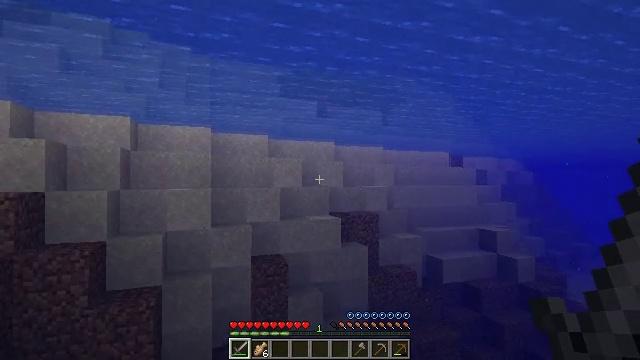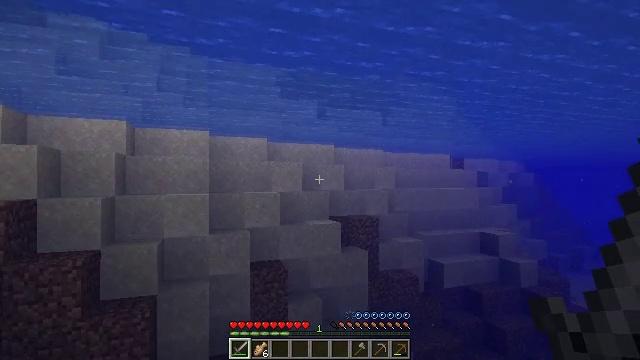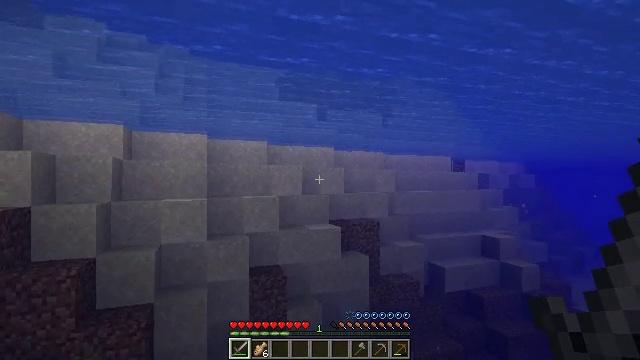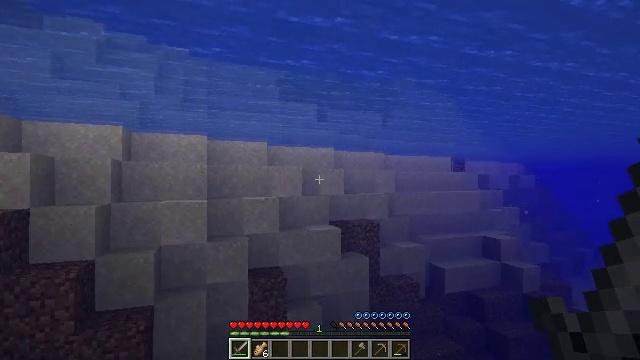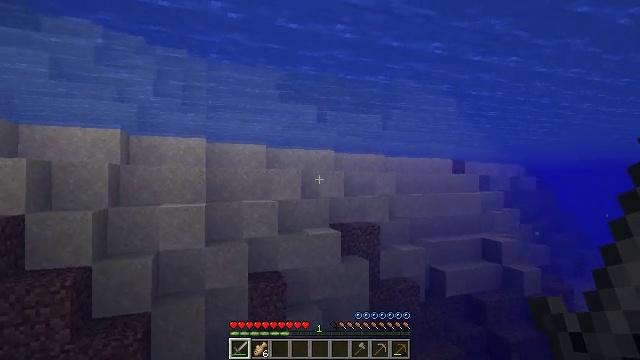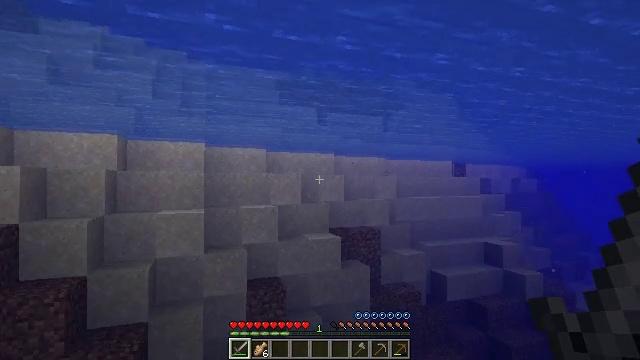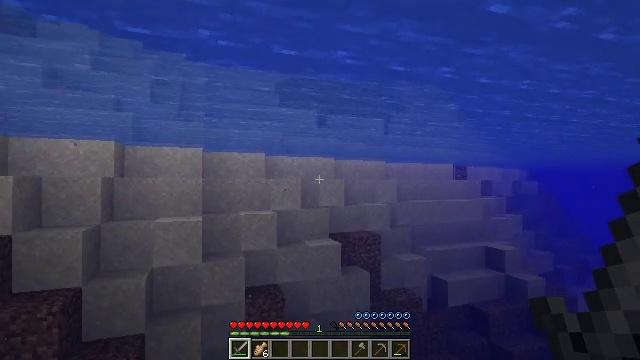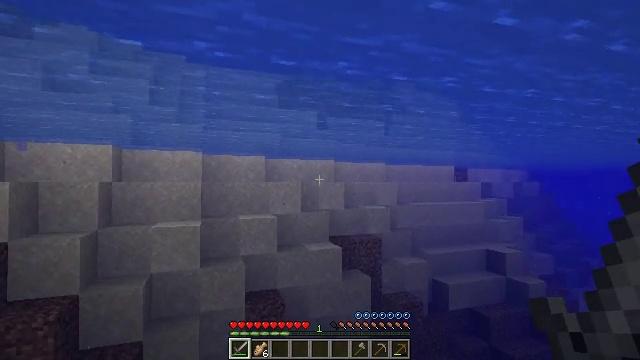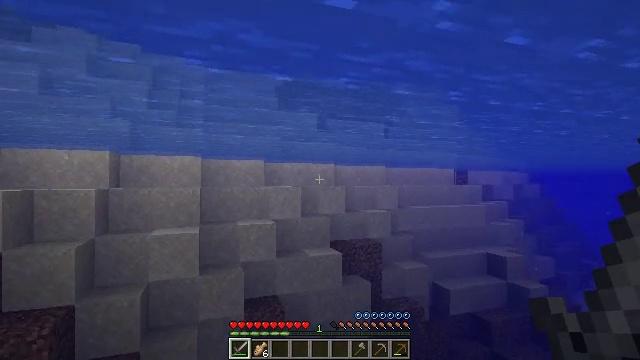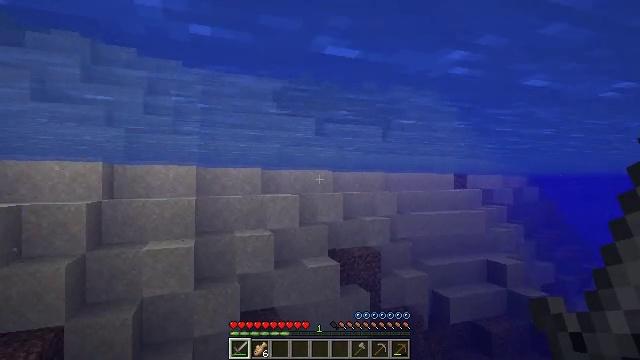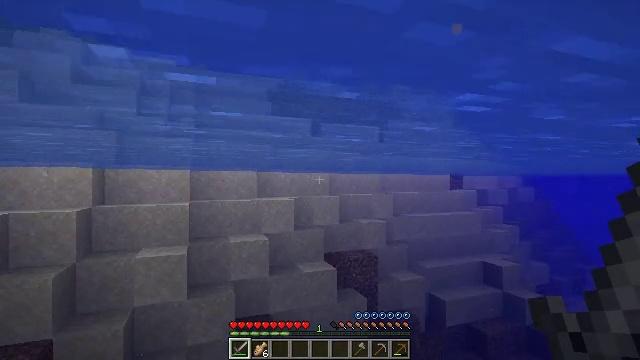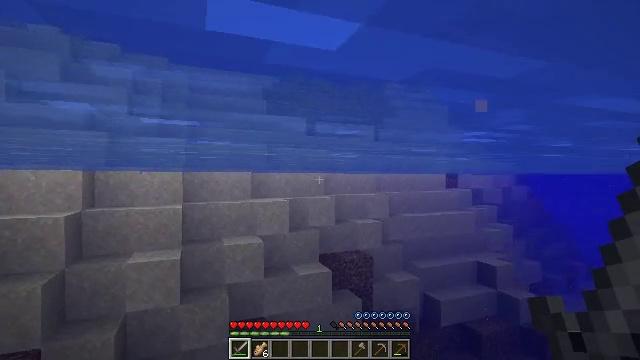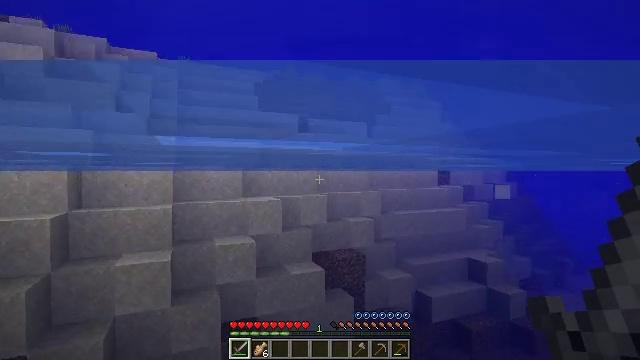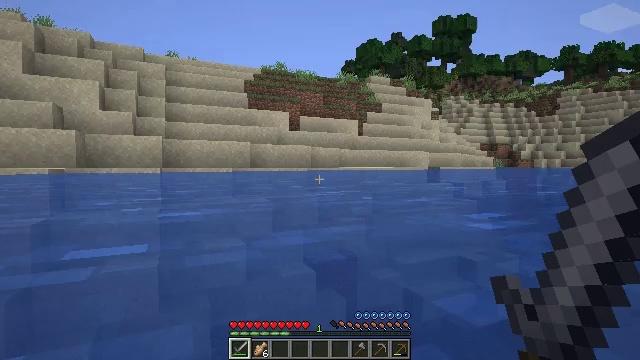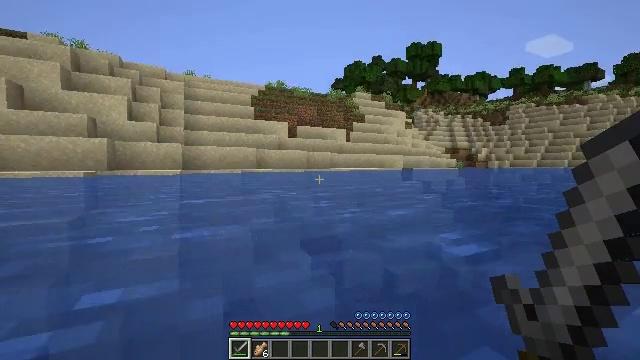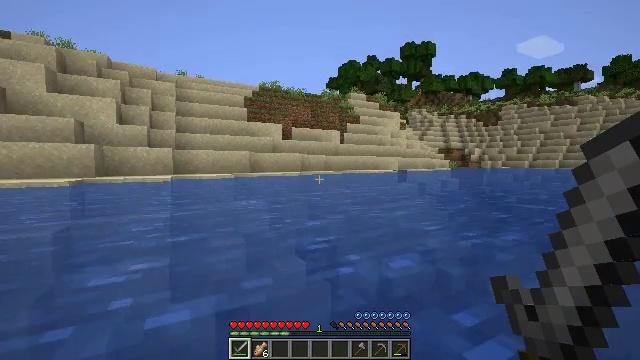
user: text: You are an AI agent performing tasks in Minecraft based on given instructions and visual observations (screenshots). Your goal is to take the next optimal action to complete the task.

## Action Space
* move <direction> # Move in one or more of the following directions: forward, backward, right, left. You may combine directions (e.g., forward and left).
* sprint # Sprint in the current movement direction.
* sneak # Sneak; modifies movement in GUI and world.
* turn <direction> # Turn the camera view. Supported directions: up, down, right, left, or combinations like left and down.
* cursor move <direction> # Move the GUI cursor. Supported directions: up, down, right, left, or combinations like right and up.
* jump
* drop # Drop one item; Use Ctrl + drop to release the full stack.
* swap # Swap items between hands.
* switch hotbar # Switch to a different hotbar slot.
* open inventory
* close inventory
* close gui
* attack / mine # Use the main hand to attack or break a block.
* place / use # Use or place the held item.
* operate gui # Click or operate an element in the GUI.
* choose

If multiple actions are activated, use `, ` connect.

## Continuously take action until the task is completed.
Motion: motion action
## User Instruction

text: Hunt fish.
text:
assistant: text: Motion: move forward, jump
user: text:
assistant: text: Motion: move forward, jump
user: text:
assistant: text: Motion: move forward, jump
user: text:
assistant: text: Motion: move forward, jump
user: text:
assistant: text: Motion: move forward, jump
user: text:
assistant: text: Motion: move forward, jump
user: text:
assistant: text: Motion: move forward, jump
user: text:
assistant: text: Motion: move forward, jump
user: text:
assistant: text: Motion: move forward, jump
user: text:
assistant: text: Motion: move forward, jump
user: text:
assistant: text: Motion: move forward, jump
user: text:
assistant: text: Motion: move forward, turn right, jump
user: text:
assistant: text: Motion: move forward, turn right, jump
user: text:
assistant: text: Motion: move forward, turn right, jump
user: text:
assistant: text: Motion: move forward, turn right, jump
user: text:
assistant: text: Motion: move forward, turn right, jump
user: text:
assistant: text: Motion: move forward, turn right, jump
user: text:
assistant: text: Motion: move forward, turn right, jump
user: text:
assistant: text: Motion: move forward, turn right, jump
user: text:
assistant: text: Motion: move forward, turn right, jump
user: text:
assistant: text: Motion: move forward, turn right, jump
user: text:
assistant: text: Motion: move forward, turn right, jump
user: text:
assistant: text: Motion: move forward, turn right
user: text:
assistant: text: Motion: move forward, turn right
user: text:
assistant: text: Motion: move forward
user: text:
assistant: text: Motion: move forward, turn right
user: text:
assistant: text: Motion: move forward, turn right
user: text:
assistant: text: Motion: move forward, turn right
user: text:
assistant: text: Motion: move forward
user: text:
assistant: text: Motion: move forward and move left